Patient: sex M, age 74
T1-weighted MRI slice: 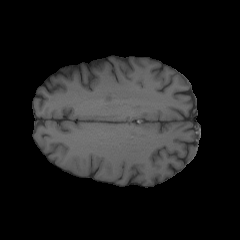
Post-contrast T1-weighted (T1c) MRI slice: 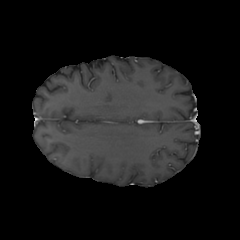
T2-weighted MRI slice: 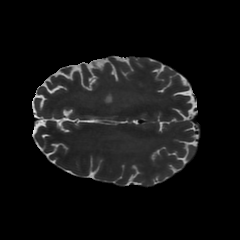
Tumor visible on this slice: no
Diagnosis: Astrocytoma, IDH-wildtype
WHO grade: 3